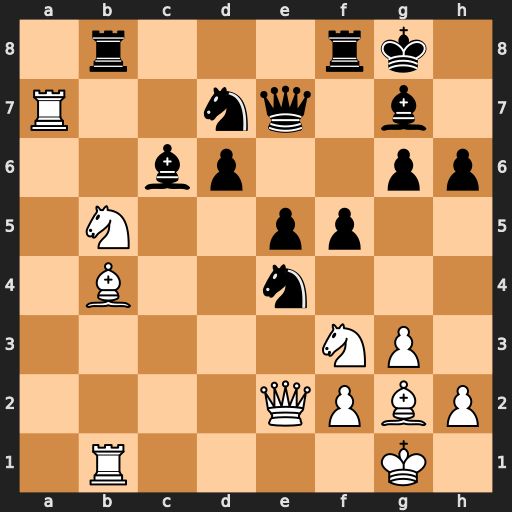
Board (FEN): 1r3rk1/R2nq1b1/2bp2pp/1N2pp2/1B2n3/5NP1/4QPBP/1R4K1
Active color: w
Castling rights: -
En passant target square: -
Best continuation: Qc4+ Kh7 Qxc6